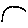
Label: circle